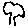
Label: tree